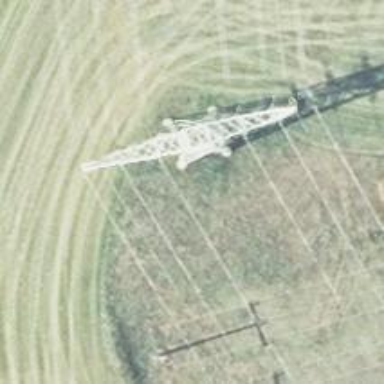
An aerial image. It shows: Power line is depicted.